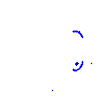
Particle: proton